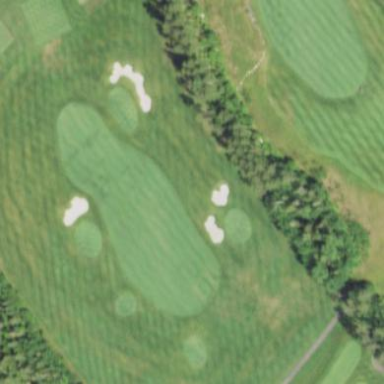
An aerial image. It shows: Area of rough grass used for golf.